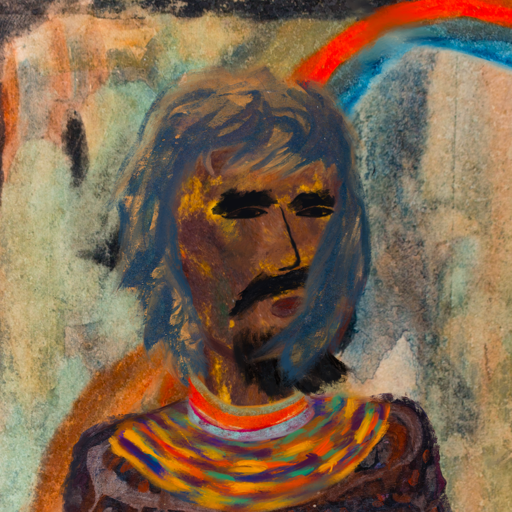
Background: Childish, Head And Neck Side: Comrade, Face Side: Mosgoul, Bust: Hypocrite, Hair Side: In_The_Sun, Head Accessory: Blank, Second Necklace: An_Impression_2, Necklace: Sisters, Baby: Blank